Question: <URL>
The solution working sometimes completely threw me off my initial wondering why this is working in the first place. After all, the items aren't part of the Visual tree. In the end, it makes total sense:
- - -
A colleague of mine did some extended debugging that showed the issue as well - in the cases the binding succeeded, OnApplyBinding was invoked first. So using the collection without adjusting the logical tree was simply flawed.
Thanks for the replies that put back on the right track!
---
I have a view control that exposes an ObservableCollection, My view can contain arbitrary elements, e.g. buttons. Note the binding on the button:
'''
<local:ViperView>
<local:ViperView.MenuItems>
<Button Content="{Binding ElementName=btn, Path=Content}" />
</local:ViperView.MenuItems>
<Grid>
<Button x:Name="btn" Content="HELLO WORLD" />
</Grid>
</local:ViperView>
'''
The control's ControlTemplate just renders the content using an ItemsControl:
'''
<ControlTemplate ...
...
<ItemsControl
x:Name="PART_NavigationMenuItemsHost"
ItemsSource="{Binding MenuItems, RelativeSource={RelativeSource TemplatedParent}}" />
</ControlTemplate>
'''
The view above is assigned to the ActiveView property of my main view model. The main window just displays the view via data binding.
Now the problem: The ElementName binding that view doesn't work reliably if the view is not immediately assigned to the view model after it's creation.

ElementName bindings work like this:
'''
MainViewModel.ActiveView = new ViperView();
'''
ElementName bindings works using normal priority:
'''
var view = new ViperView();
Dispatcher.BeginInvoke(() => MainViewModel.ActiveView view);
'''
ElementName binding if the view model property is set with low priority:
'''
var view = new ViperView();
Dispatcher.BeginInvoke(DispatcherPriority.Render, () => MainViewModel.ActiveView = view);
'''
ElementName binding works if the property is set from a worker thread (Binding engine marshalls back to the UI thread):
'''
var view = new ViperView();
Task.Factory.StartNew(() => MainViewModel.ActiveView = view);
'''
ElementName binding if the worker thread has a delay:
'''
var view = new ViperView();
var view = new ViperView();
Task.Factory.StartNew(() =>
{
Thread.Sleep(100);
MainViewModel.ActiveView = view;
});
'''
I don't have an answer to this. It appears to be related to timings. For example, if I add a short Thread.Sleep to the Task sample above, this causes the bindings to break, while without the sleep, it only sometimes breaks.
This is quite the show stopper for me - any pointer are appreciated...
Thanks for your advice
Philipp
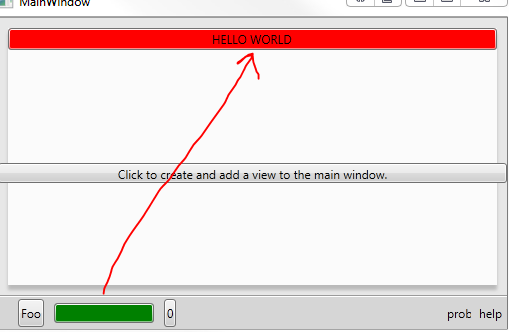
Answer: Given that the ElementName binding in part fails before the buttons in the sample are even added to the collection of the parent view, there's not much I can do to intercept the bindings. A slightly dirty workaround would be to just refresh the bindings in those controls once the template has been applied and the visual tree established:
Fron OnApplyTemplate, invoke:
'''
internal static class BindingUtil
{
/// <summary>
/// Recursively resets all ElementName bindings on the submitted object
/// and its children.
/// </summary>
public static void ResetElementNameBindings(this DependencyObject obj)
{
IEnumerable boundProperties = obj.GetDataBoundProperties();
foreach (DependencyProperty dp in boundProperties)
{
Binding binding = BindingOperations.GetBinding(obj, dp);
if (binding != null && !String.IsNullOrEmpty(binding.ElementName)) //binding itself should never be null, but anyway
{
//just updating source and/or target doesn't do the trick - reset the binding
BindingOperations.ClearBinding(obj, dp);
BindingOperations.SetBinding(obj, dp, binding);
}
}
int count = VisualTreeHelper.GetChildrenCount(obj);
for (int i = 0; i < count; i++)
{
//process child items recursively
DependencyObject childObject = VisualTreeHelper.GetChild(obj, i);
ResetElementNameBindings(childObject);
}
}
public static IEnumerable GetDataBoundProperties(this DependencyObject element)
{
LocalValueEnumerator lve = element.GetLocalValueEnumerator();
while (lve.MoveNext())
{
LocalValueEntry entry = lve.Current;
if (BindingOperations.IsDataBound(element, entry.Property))
{
yield return entry.Property;
}
}
}
}
'''
Another fix, and probably preferable, would be to change the logical tree at runtime. Adding the code below to my view solves the issue, too:
'''
public class ViperView : ContentControl
{
private readonly ObservableCollection<object> menuItems = new ObservableCollection<object>();
public ObservableCollection<object> NavigationMenuItems
{
get { return menuItems; }
}
public ViperView()
{
NavigationMenuItems.CollectionChanged += OnMenuItemsChanged;
}
private void OnMenuItemsChanged(object sender, NotifyCollectionChangedEventArgs e)
{
if (e.NewItems != null)
{
foreach (var newItem in e.NewItems)
{
AddLogicalChild(newItem);
}
}
}
protected override IEnumerator LogicalChildren
{
get
{
yield return this.Content;
foreach (var mi in NavigationMenuItems)
{
yield return mi;
}
}
}
}
'''